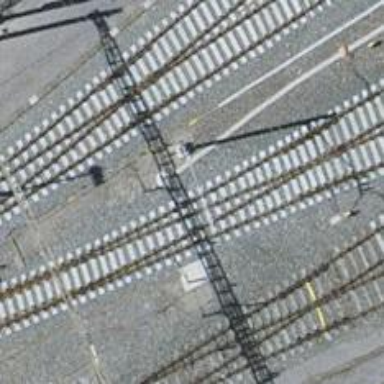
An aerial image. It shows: Single-track electrified railway service yard with contact line for trains.